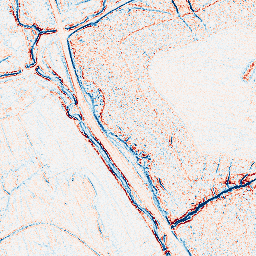
Category: edge_preserving
Decomposition family: bilateral
Decomposition parameters: d: 5
sigma_color: 50
sigma_space: 25
Upsampling method: cubic_catmull_rom
Upsampling parameters: scale: 4
Upsampling scale: 4